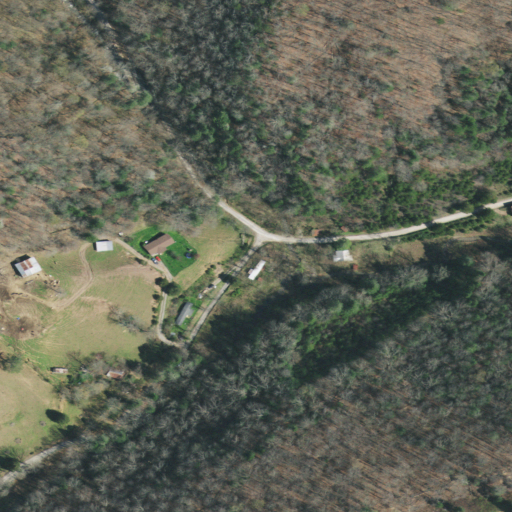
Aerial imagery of gap in Tennessee named Coleman Gap containing deciduous forest, mixed forest, open development, grassland, and low intensity development